Question: The same image which looks perfect in Mozilla and imperfect when browsed in Chrome. Here are the images. Can anyone suggest me why these types of bugs and how to solve it.
The first is Mozilla and second is Chrome.

The CSS Code is,
'''
.freeimg
{
position : relative;
top : 80px;
border : 1px solid #CCCCCC;
border-right : 0;
background-color : #FFF;
cursor : pointer;
margin-left : -35px;
-moz-border-radius : 10px 0px 0px 10px;
}
'''
The HTML Code is normal as usual.
'''
<div class="fl freeimg" style="float:left;">
<img src="/images/freeImg.gif" height="160" width="32" onClick="SlideMe()" />
</div>
'''
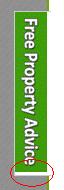
Answer: if you change css dynamically for this purpose use javascript check condition
'''
if (navigator.appVersion.indexOf("Chrome/") != -1) {
// modify button
}
'''
under this give your css change only for chrome